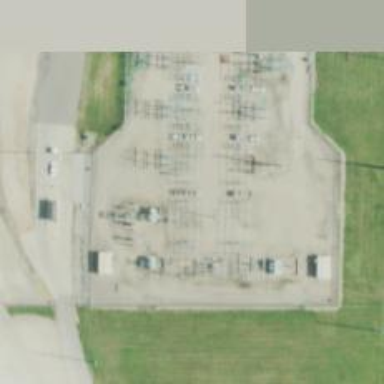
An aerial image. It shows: Switch for power supply.